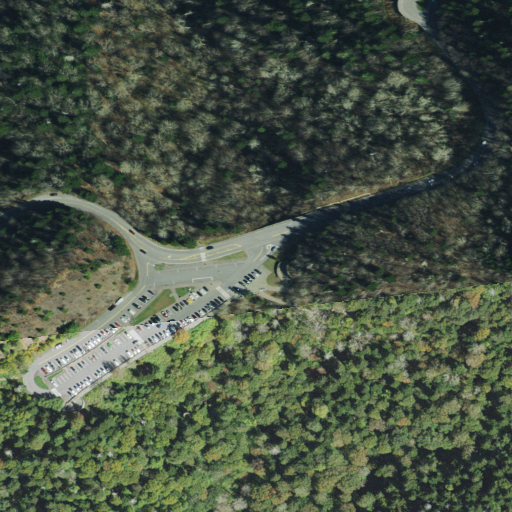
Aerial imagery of gap in North Carolina named Newfound Gap containing mixed forest, deciduous forest, evergreen forest, barren land, open development, low intensity development, and medium intensity development